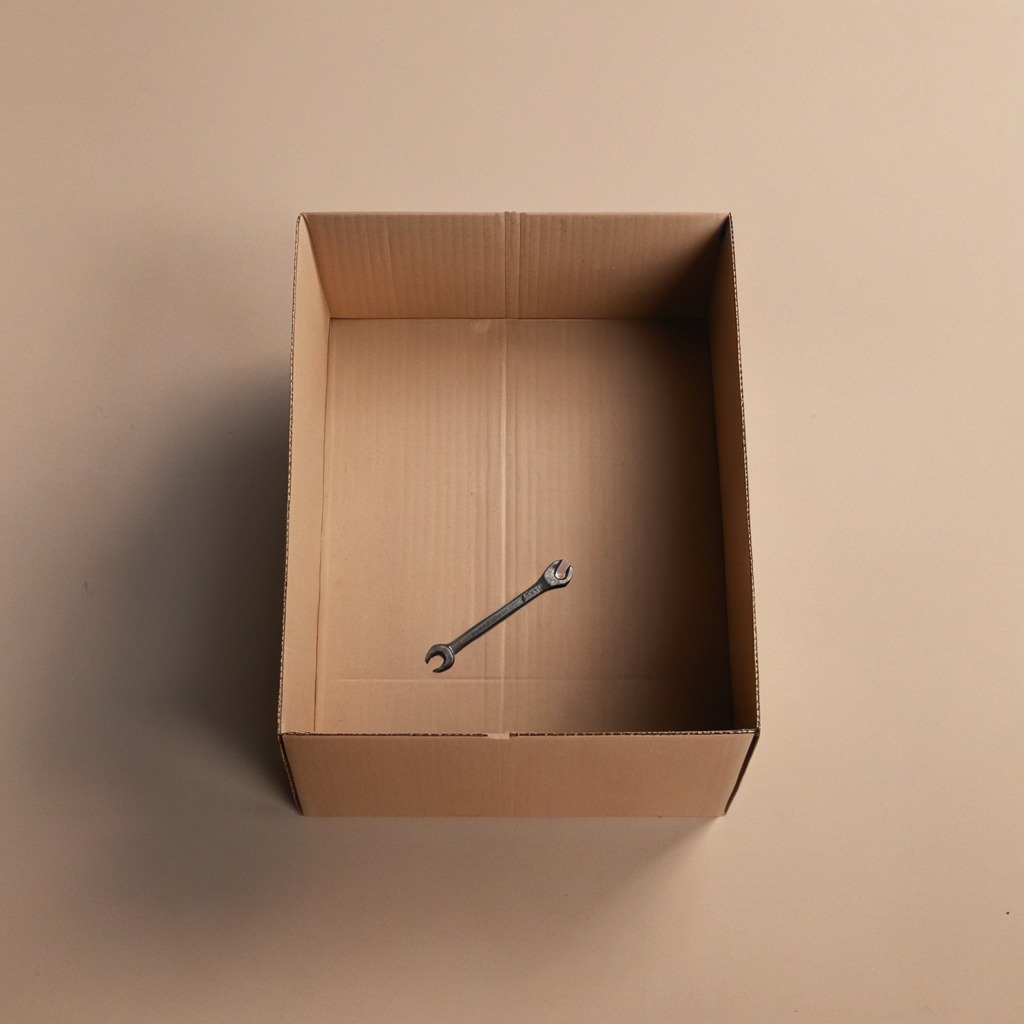
An wrench is lying on the clean dry cardboard box surface in an outdoor workshop during daytime bright natural light soft shadows slightly creased but